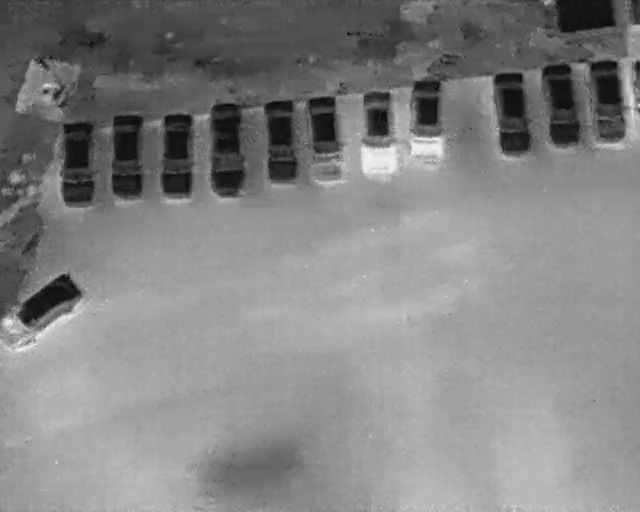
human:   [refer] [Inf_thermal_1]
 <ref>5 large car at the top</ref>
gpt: <box>[[27, 25, 43, 33, 179], [37, 24, 51, 31, 177], [43, 23, 58, 31, 177], [51, 21, 66, 30, 177], [59, 19, 74, 27, 179]]</box>

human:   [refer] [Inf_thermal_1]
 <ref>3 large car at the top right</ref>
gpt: <box>[[73, 18, 87, 26, 174], [80, 16, 94, 24, 174], [88, 15, 102, 23, 174]]</box>

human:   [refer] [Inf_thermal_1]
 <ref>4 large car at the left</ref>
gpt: <box>[[5, 27, 19, 36, 179], [0, 52, 13, 69, 2], [12, 26, 26, 34, 179], [20, 26, 34, 34, 179]]</box>